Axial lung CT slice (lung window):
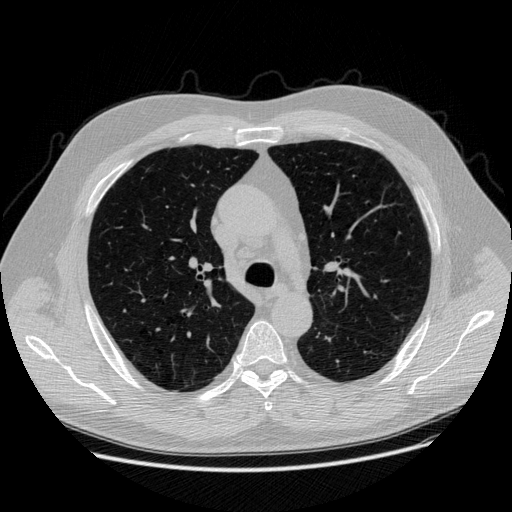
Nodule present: no